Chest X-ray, AP view. Patient: 50 years old, sex M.
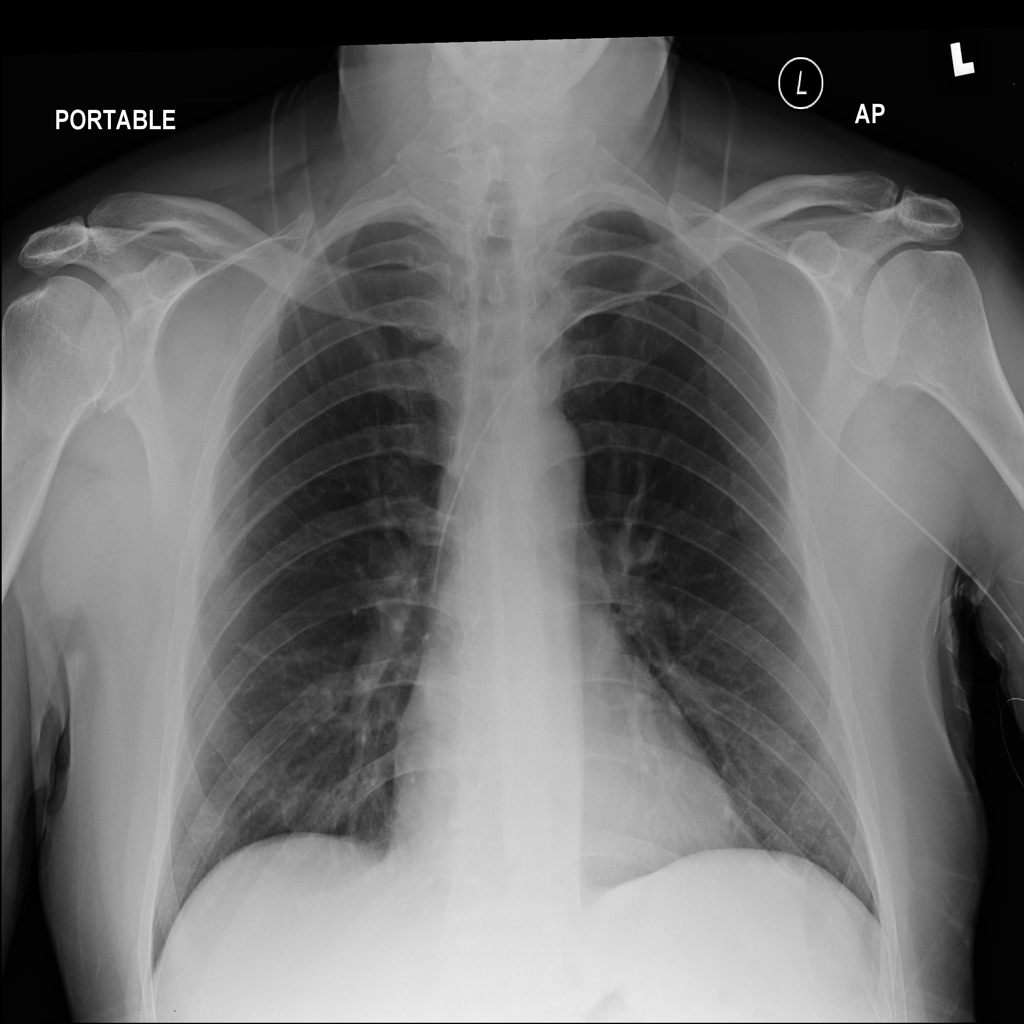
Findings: No Finding